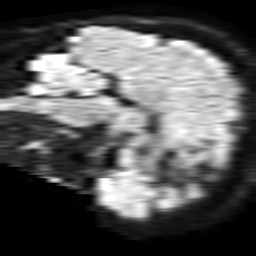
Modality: TRACE
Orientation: sagittal
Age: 27
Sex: male
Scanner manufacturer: philips
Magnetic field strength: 1.5 T
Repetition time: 3.406 s
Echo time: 0.06922 s